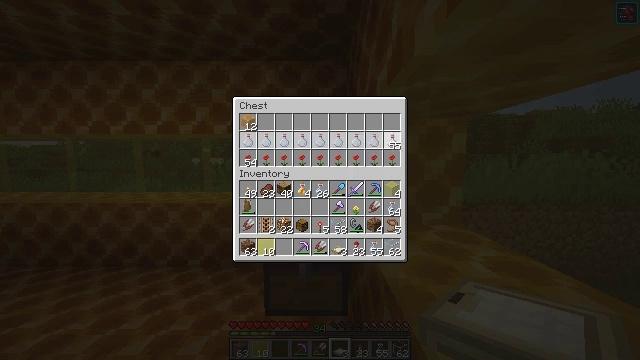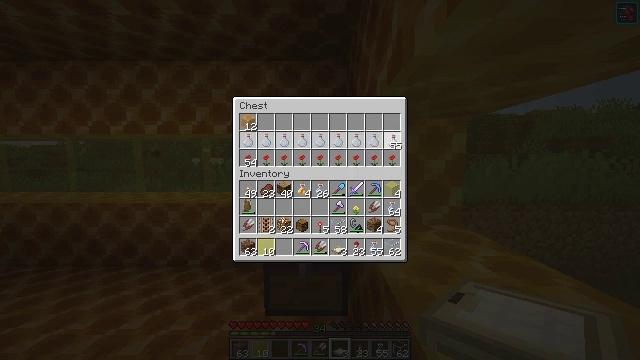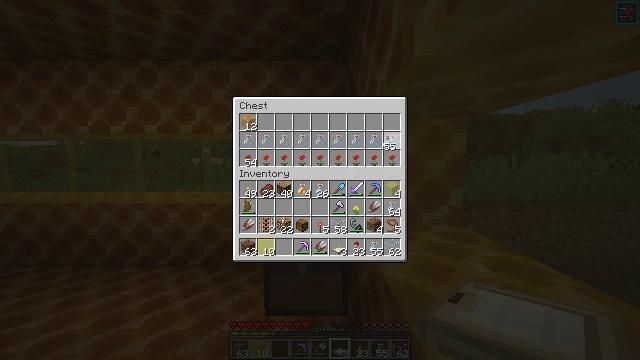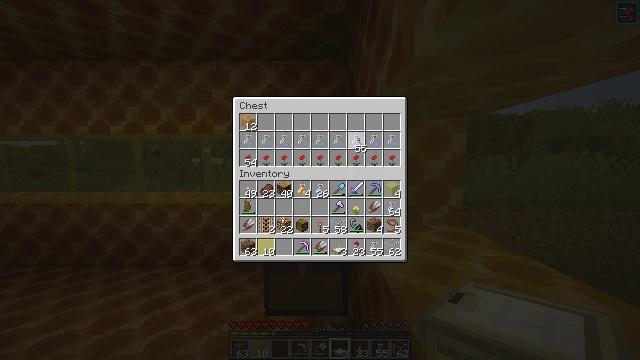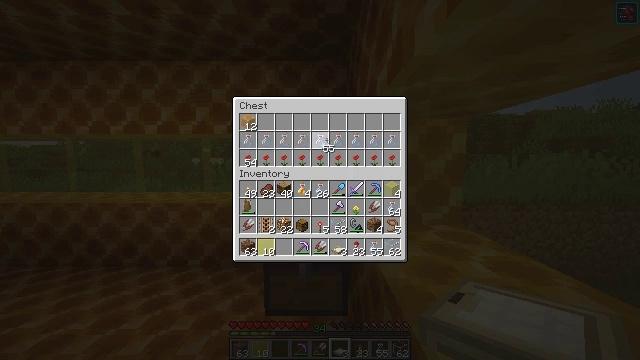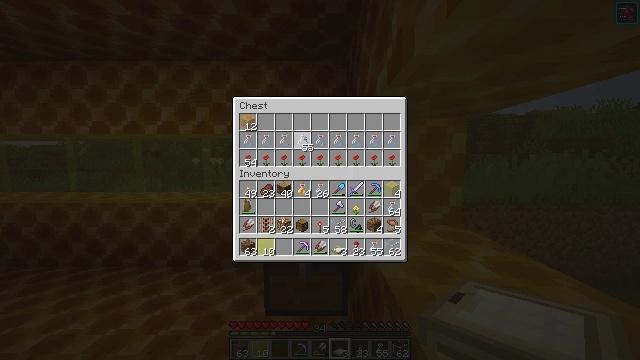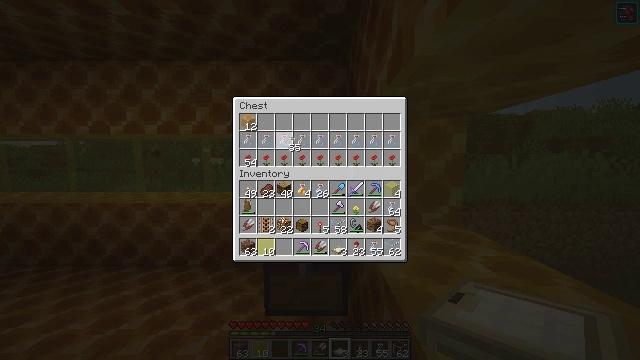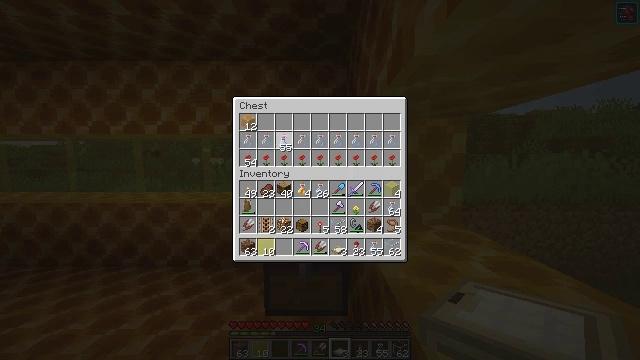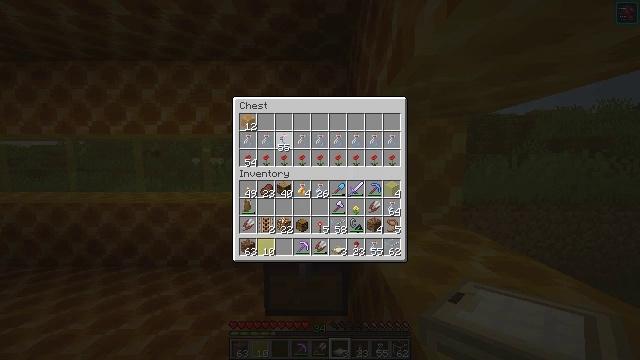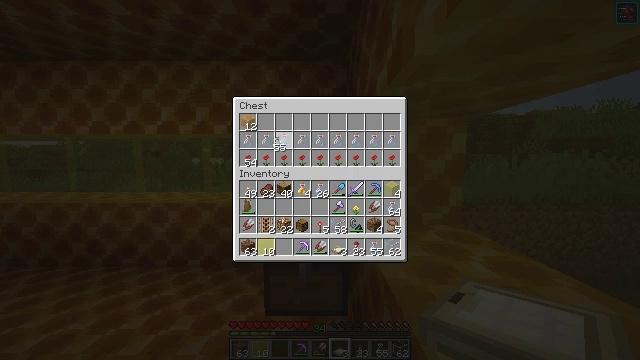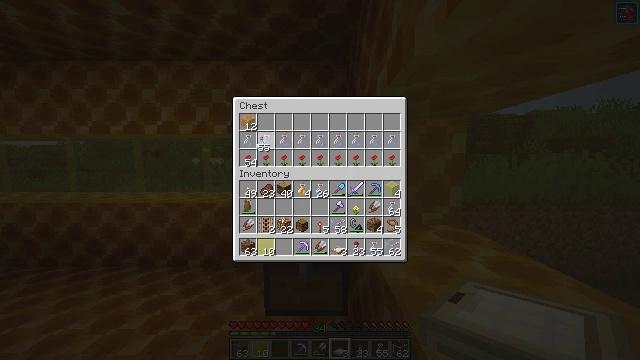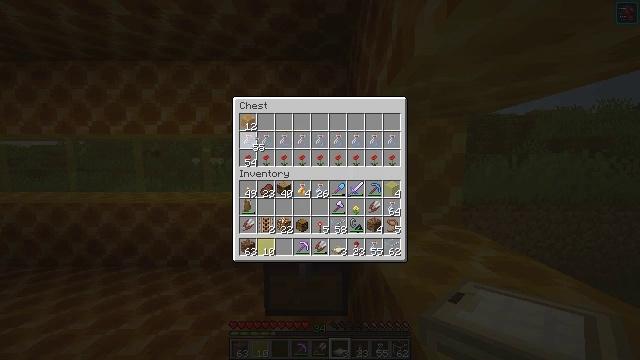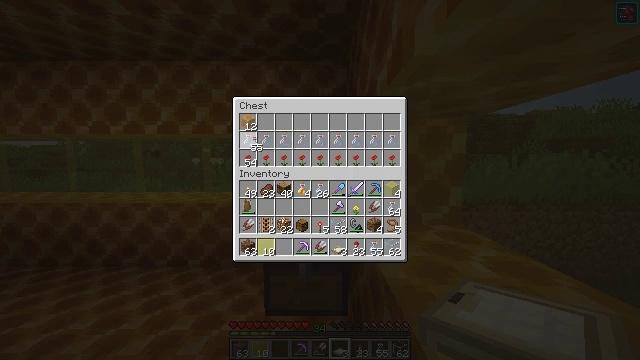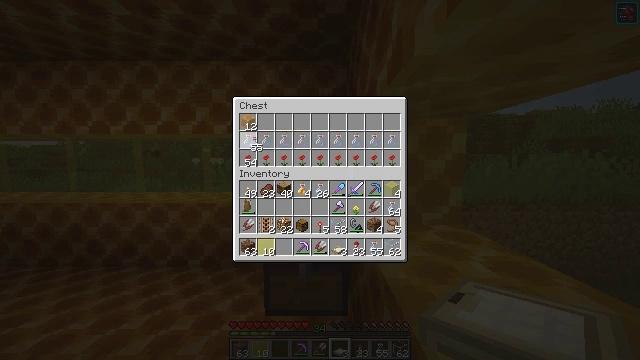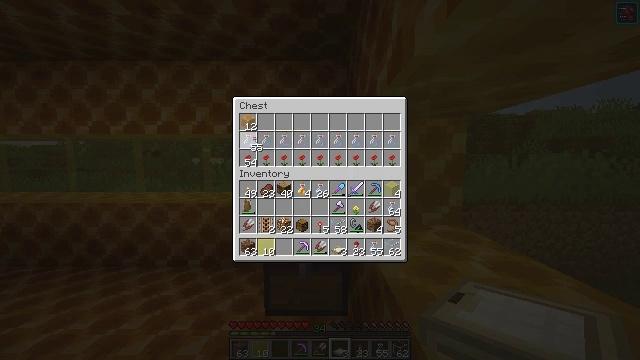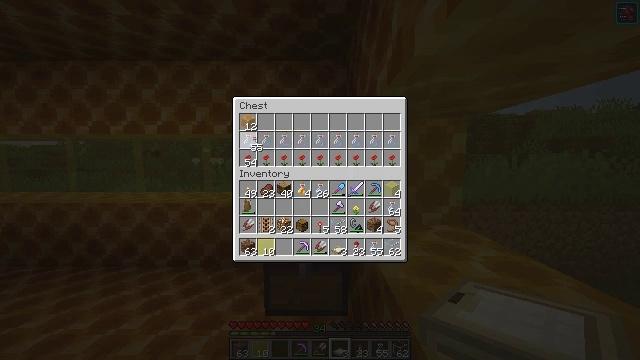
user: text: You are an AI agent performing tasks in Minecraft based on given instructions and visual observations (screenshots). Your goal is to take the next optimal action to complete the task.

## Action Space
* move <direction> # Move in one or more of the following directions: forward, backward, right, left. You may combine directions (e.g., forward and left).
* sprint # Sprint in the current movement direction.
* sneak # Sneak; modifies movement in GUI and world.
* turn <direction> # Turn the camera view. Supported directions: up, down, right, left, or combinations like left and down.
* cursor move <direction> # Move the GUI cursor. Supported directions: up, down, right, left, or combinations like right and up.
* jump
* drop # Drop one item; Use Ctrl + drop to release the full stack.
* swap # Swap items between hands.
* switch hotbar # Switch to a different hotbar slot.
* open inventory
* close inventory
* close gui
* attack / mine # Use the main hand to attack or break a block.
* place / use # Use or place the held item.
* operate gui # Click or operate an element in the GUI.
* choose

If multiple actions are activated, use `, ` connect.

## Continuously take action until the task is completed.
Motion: motion action
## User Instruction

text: Break the yellow stained glass.
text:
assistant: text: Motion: choose
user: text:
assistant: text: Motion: no_op
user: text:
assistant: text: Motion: cursor move left
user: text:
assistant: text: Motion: cursor move left
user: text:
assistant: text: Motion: cursor move left
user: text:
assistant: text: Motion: cursor move left
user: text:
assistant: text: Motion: cursor move left
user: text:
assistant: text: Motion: no_op
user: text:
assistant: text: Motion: no_op
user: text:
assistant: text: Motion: cursor move left
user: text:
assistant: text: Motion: no_op
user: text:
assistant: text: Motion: no_op
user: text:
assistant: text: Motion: no_op
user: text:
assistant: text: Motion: no_op
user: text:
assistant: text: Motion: operate gui
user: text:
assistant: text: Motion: operate gui
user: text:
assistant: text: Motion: no_op
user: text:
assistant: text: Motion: no_op
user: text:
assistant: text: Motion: no_op
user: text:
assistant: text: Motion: no_op
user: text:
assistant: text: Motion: no_op
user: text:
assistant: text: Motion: no_op
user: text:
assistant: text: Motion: no_op
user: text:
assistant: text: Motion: no_op
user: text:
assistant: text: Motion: no_op
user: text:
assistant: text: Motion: no_op
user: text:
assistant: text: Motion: no_op
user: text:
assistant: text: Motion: no_op
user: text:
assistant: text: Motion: cursor move right
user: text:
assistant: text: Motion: cursor move down